Interaction volume radius: 5 \u00c5
Interaction volume height: 45 \u00c5
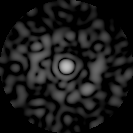
Disorder parameter: 0.8486